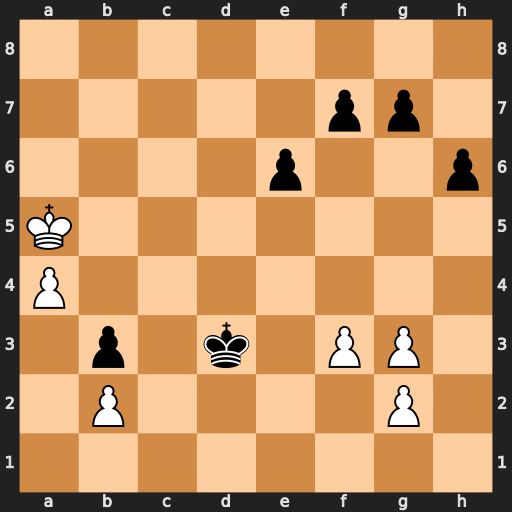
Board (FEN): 8/5pp1/4p2p/K7/P7/1p1k1PP1/1P4P1/8
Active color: w
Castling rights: -
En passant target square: -
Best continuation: Kb4 Kc2 Ka3